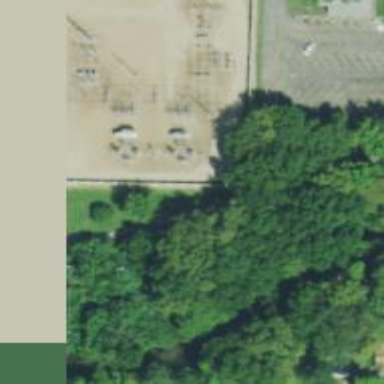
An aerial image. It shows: Outdoor area.